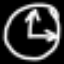
Label: clock